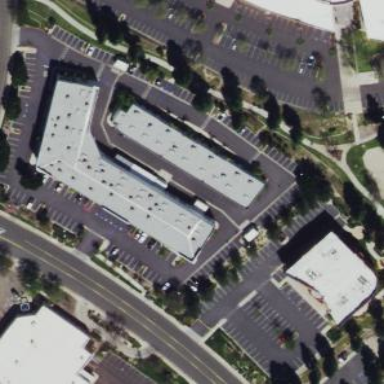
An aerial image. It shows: Road serving as parking aisle.